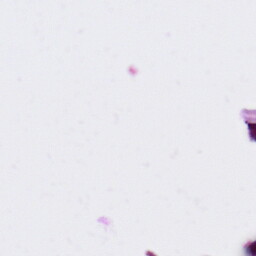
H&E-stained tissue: Ovarian